Chest X-ray. View position: AP
Patient age: 73
Patient sex: F
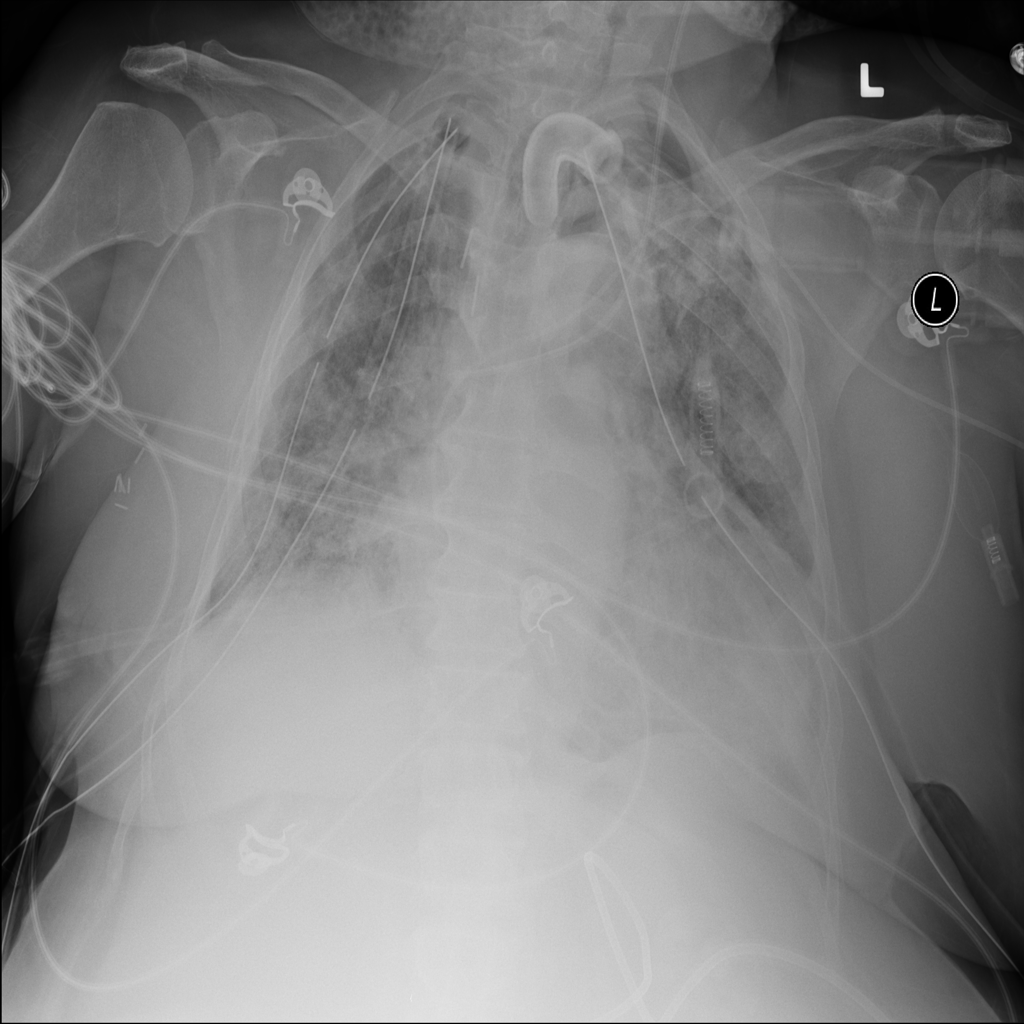
Finding: Pneumothorax